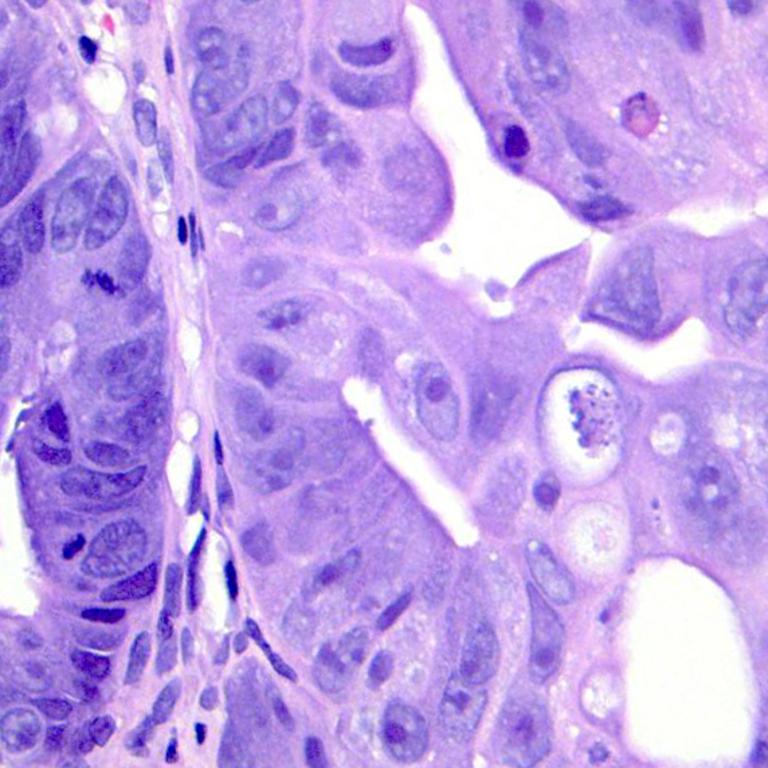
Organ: colon
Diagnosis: adenocarcinomas